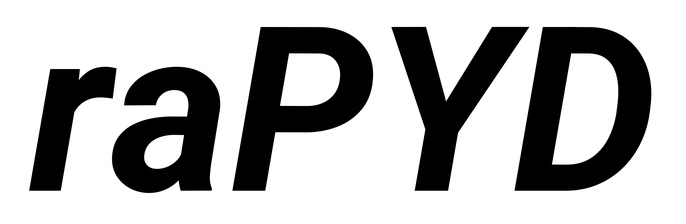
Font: Roboto-Italic_Bold_Italic